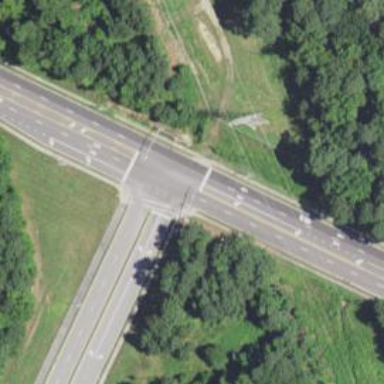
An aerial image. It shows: Asphalt footpath with unmarked crossing.